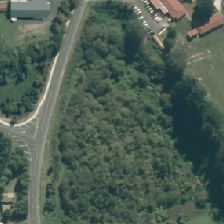
Land cover: broadleaved_indigenous_hardwood